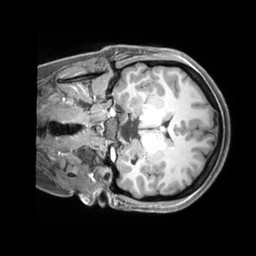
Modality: T1w
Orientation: coronal
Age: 27
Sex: female
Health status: ill
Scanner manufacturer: siemens
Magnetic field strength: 3 T
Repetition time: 2.2 s
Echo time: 0.00218 s